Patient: sex M, age 65
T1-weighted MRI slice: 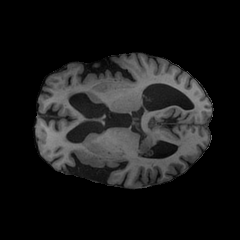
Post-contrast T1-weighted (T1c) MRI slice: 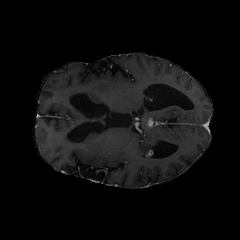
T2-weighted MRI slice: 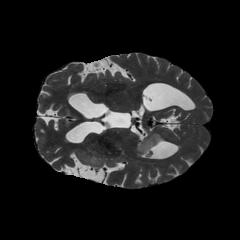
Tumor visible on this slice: yes
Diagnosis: Glioblastoma, IDH-wildtype
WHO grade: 4